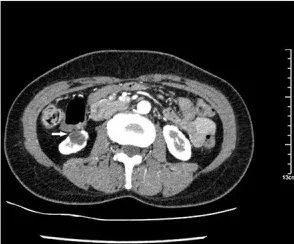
Computed tomography (CT) shows a hypodense mass of 1.8 x 1.5 x 1.4 cm in the lower pole of the right kidney. Contrast-enhanced CT scan shows a polycystic mass with slight enhancement of the wall and septa and no enhancement in the cystic part. The right lower pole of the kidney is partially depressed, and contrast-enhanced images show local thinning of the renal cortex during cortical enhancement. (A) Unenhanced images.
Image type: radiology (ct)